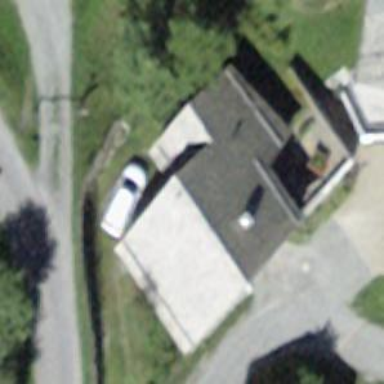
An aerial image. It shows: Simple house.